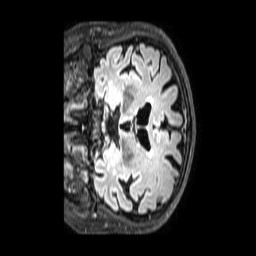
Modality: FLAIR
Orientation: coronal
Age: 81
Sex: male
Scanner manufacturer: philips
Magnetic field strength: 3 T
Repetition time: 4.8 s
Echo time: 0.279 s